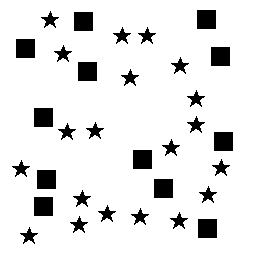
Squares: 12
Triangles: 0
Stars: 20
Total shapes: 32